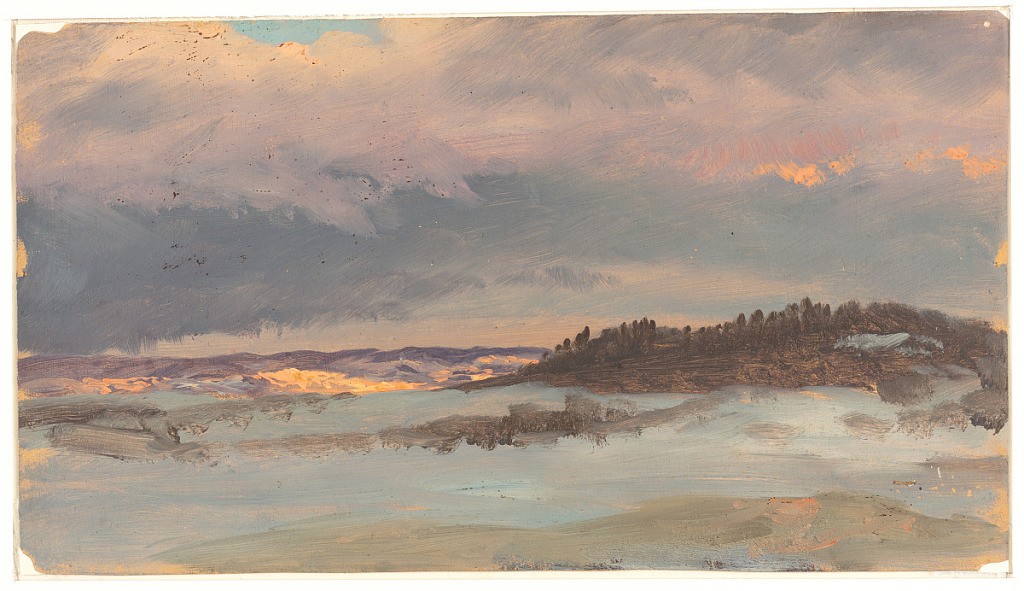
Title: Winter Landscape at Sunset, Hudson, New York
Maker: Frederic Edwin Church, American, 1826–1900
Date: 1870–75
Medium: Brush and oil on paperboard
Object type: Drawing
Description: Landscape sketch showing a view of Blue Hill and its environs on a cold winter evening from the artist's estate near Hudson, New York, known as Olana. In distance, purple mountains are partly illuminated in orange by the sinking sun. Above, twisting formations of purple, orange, and cream clouds allow blue sky to peek through along upper margin. Covered in trees, Blue Hill is visible in the foreground at right.